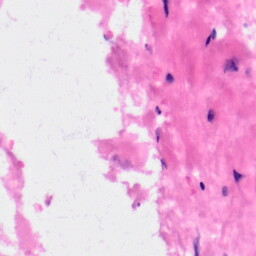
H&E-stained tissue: Kidney